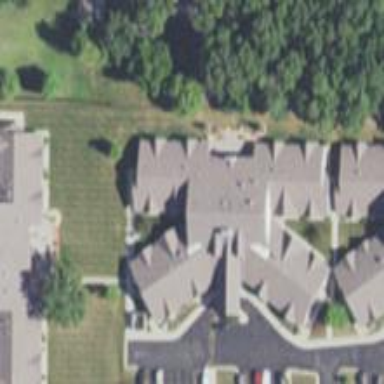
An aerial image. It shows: Nursing home within residential area.